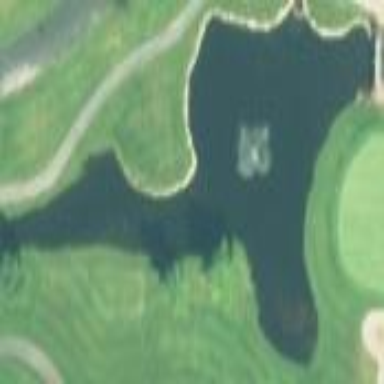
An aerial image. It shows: Water hazard in golf course. The hazard is natural water feature.